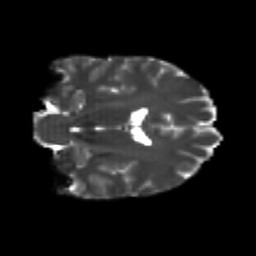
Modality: T2w
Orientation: coronal
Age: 25
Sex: female
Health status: healthy
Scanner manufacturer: philips
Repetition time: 7.389 s
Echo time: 0.08599 s